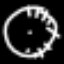
Label: clock